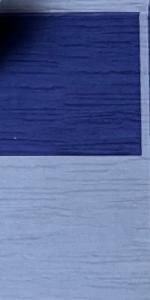
Label: Empty